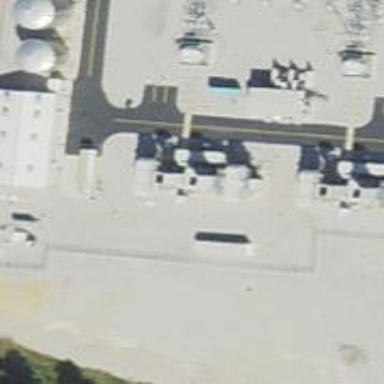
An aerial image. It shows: Gas-powered generator. It is gas turbine type generator.